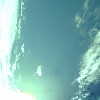
Label: water